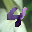
Label: 4